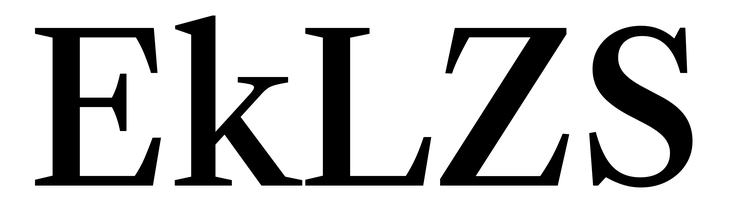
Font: LibreCaslonText_Medium